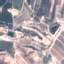
Label: PermanentCrop